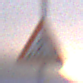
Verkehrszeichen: FussgaengerueberwegRechts
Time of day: SunriseSunset
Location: Outdoor (Beach)
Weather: Overcast
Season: NotSpecified
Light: Natural